Field crop: maize
Growth stage: 2
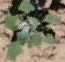
Species: chenopodium